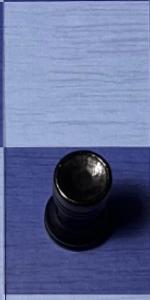
Label: Rook_Black